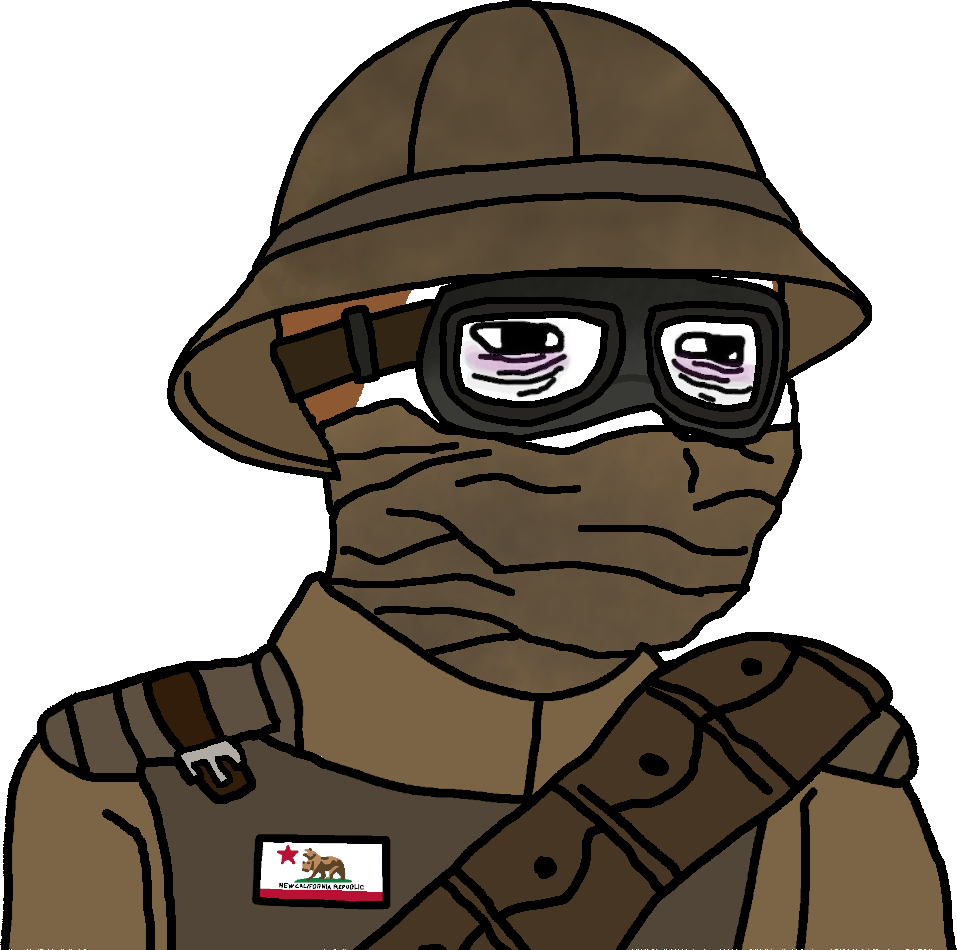
Label: 5_Doomer